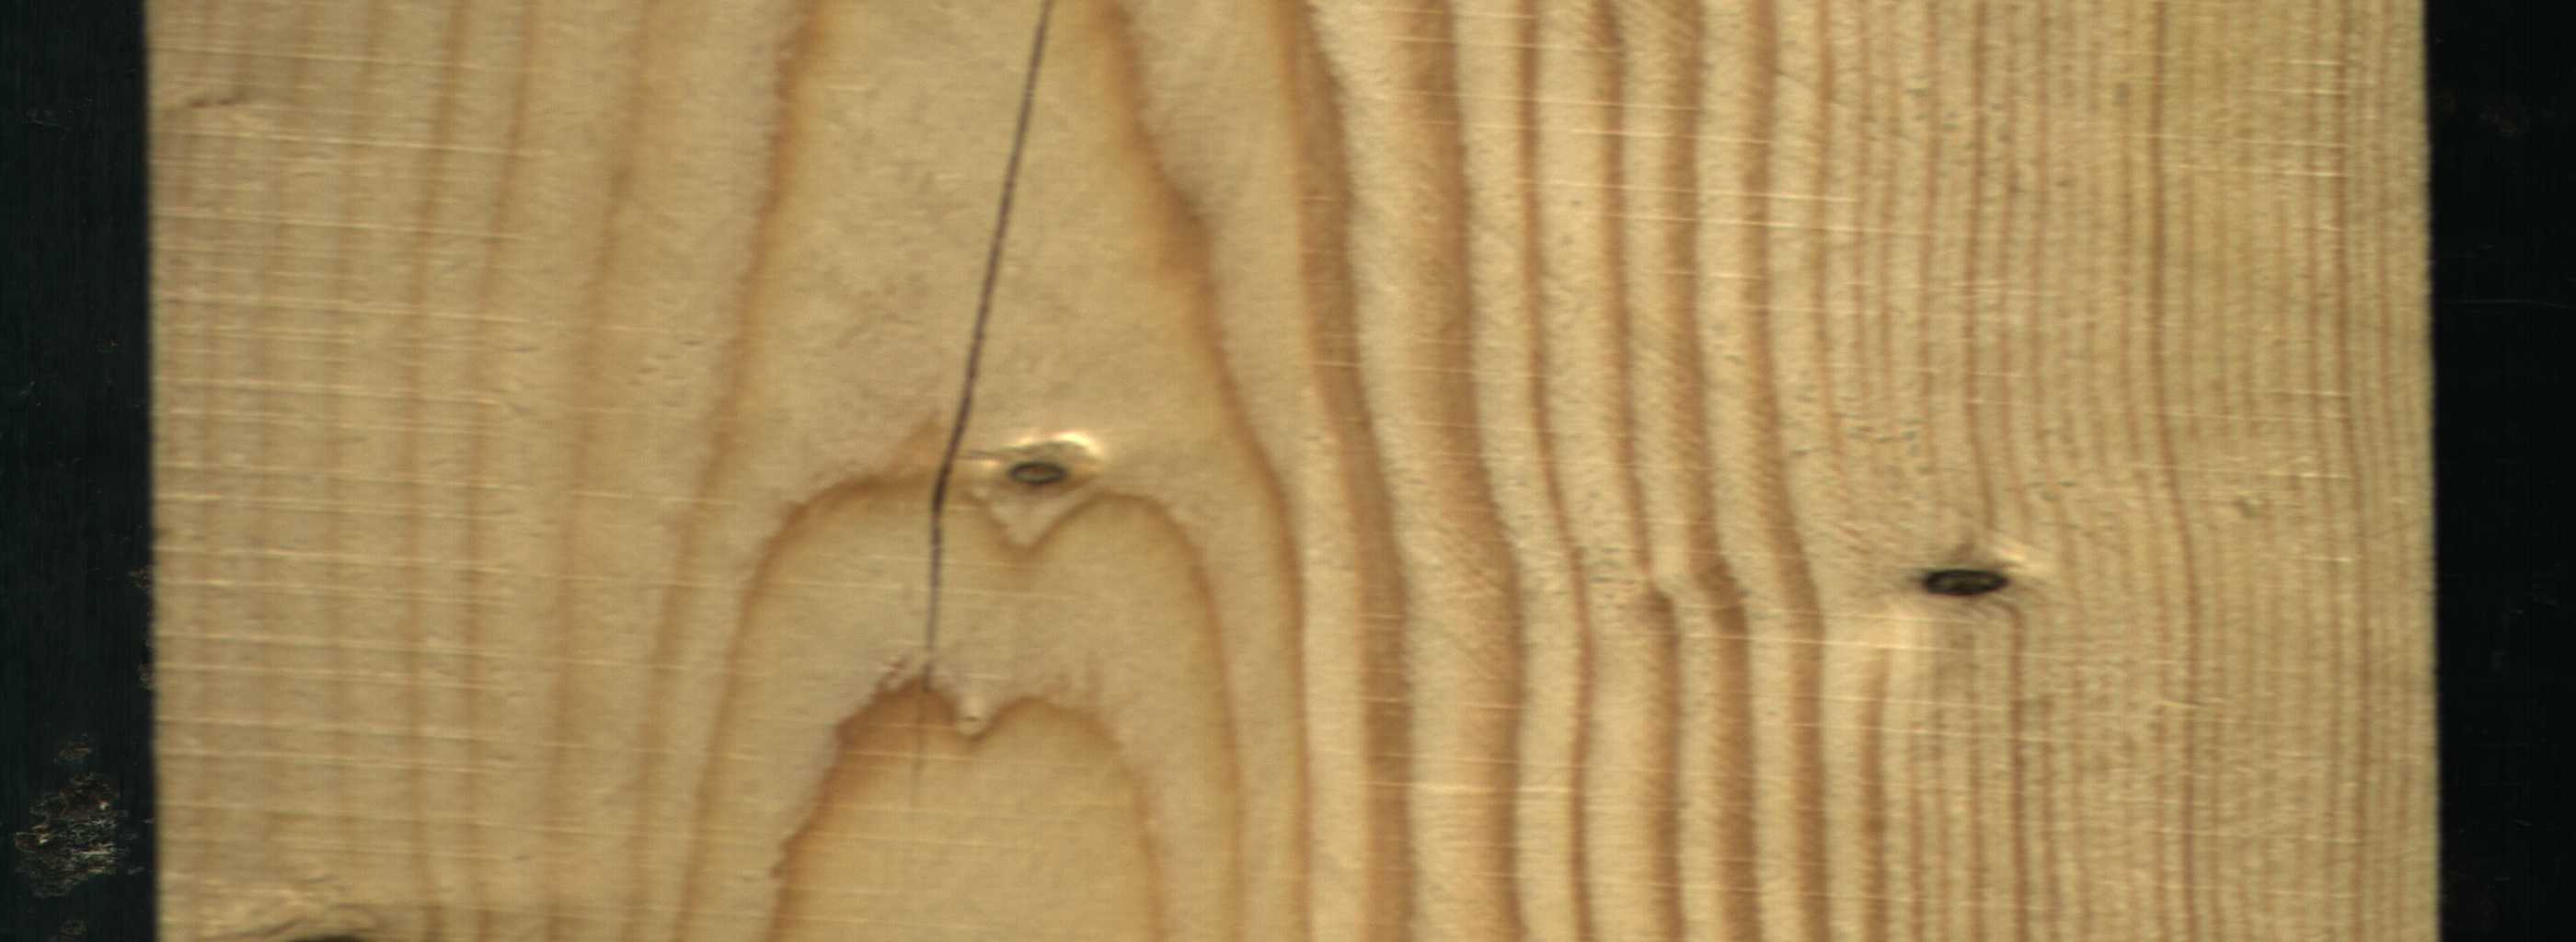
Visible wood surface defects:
Crack
Dead_Knot
Dead_Knot
Dead_Knot